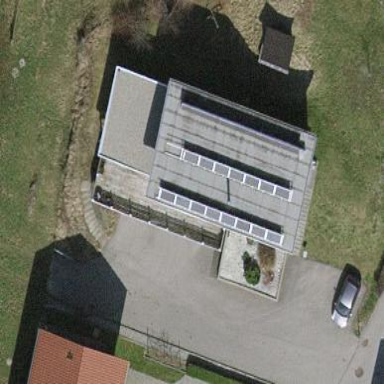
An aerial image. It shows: View of roof of building.